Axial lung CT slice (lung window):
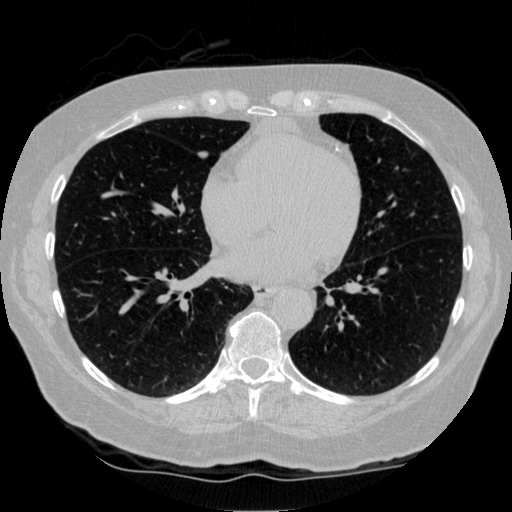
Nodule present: yes
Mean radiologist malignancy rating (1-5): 3